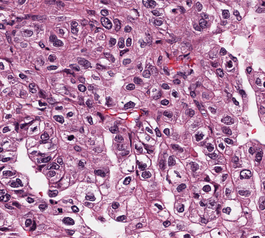
Tumor epithelial tissue: yes
Tumor-associated stroma tissue: no
Normal tissue: no